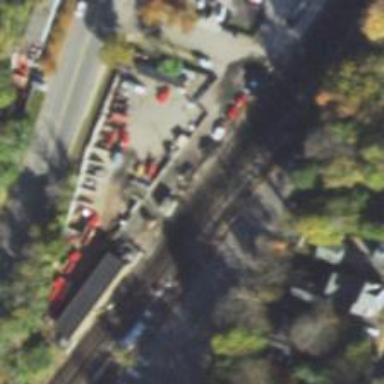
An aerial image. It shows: Railway junction.